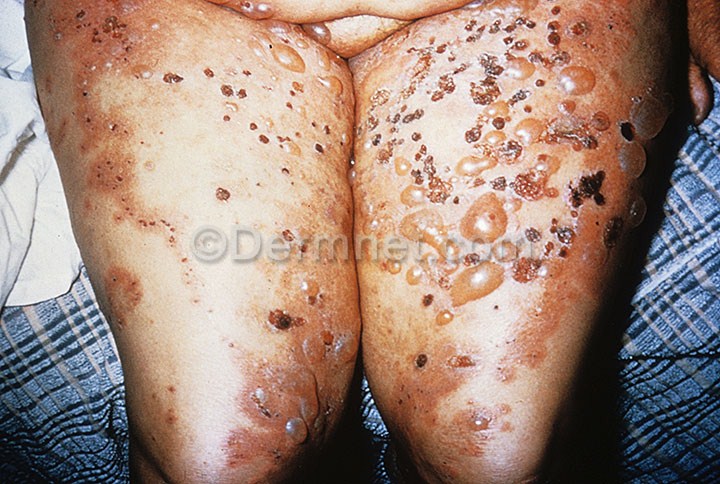
Disease: Bullous Disease Photos